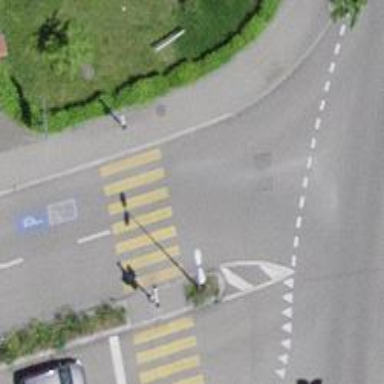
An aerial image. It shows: Crossing with traffic signals.